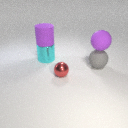
large purple rubber cylinder above large cyan metal cylinder